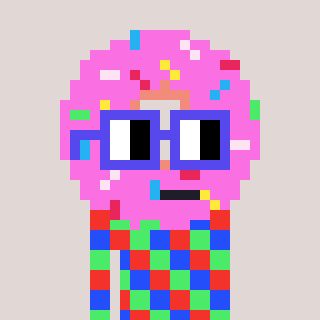
a pixel art character with square blue glasses, a doughnut-shaped head and a teal-colored body on a warm background